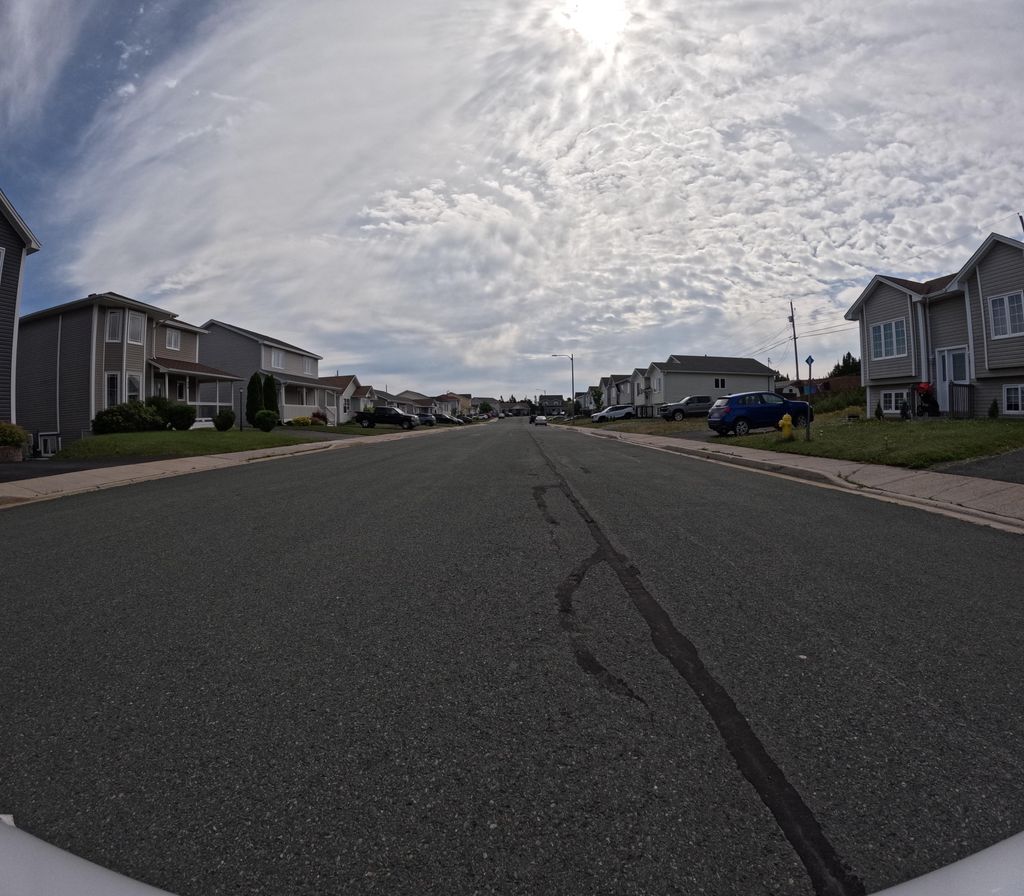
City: st_johns